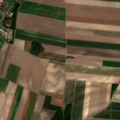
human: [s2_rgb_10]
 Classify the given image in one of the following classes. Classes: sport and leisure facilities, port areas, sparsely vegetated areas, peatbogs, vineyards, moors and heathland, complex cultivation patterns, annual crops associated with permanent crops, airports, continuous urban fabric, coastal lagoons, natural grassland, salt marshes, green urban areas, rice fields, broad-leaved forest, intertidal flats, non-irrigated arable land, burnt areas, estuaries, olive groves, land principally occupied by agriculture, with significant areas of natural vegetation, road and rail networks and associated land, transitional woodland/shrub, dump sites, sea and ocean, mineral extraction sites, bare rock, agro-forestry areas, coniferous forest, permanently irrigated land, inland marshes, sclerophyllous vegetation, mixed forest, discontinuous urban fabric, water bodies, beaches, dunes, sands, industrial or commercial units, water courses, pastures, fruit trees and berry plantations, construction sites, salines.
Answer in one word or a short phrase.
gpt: discontinuous urban fabric, non-irrigated arable land